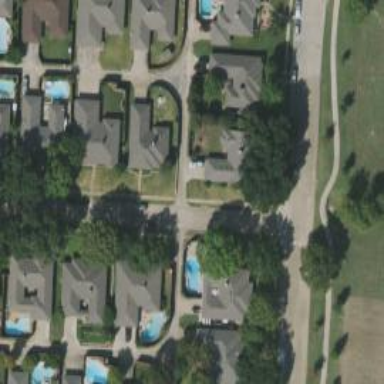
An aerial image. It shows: Residential road.